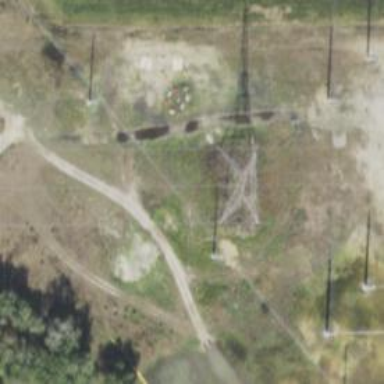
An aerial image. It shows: Power tower.